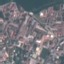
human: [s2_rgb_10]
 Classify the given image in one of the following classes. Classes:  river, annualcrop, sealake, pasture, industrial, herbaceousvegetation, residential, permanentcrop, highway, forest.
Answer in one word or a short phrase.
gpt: Residential